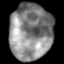
Tissue: lung
Cell type: Others
Senescence score: 0.1815
Nuclear area (px): 2341
Mean DAPI intensity: 135.57